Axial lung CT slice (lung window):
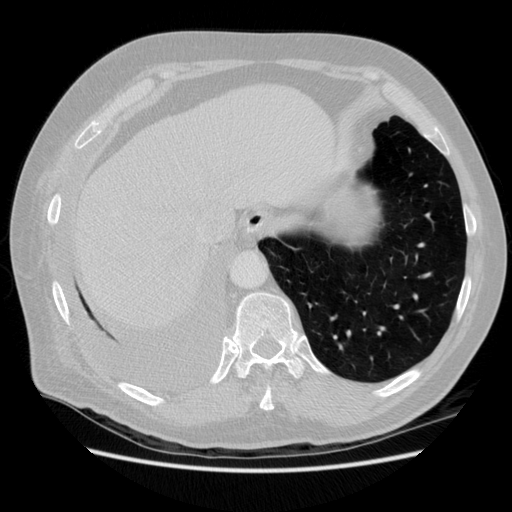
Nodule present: no